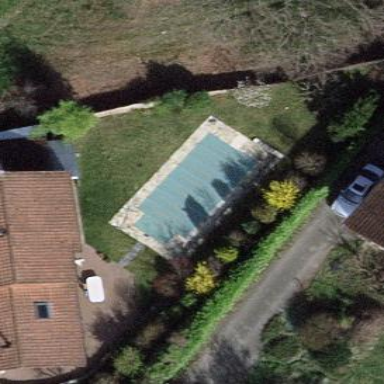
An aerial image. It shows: Swimming pool located in leisure land.